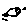
Label: fish